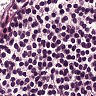
Metastatic tissue present: no